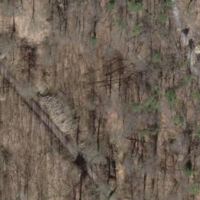
EUNIS habitat code: 41
Species observed at this site:
Ichthyosaura alpestris